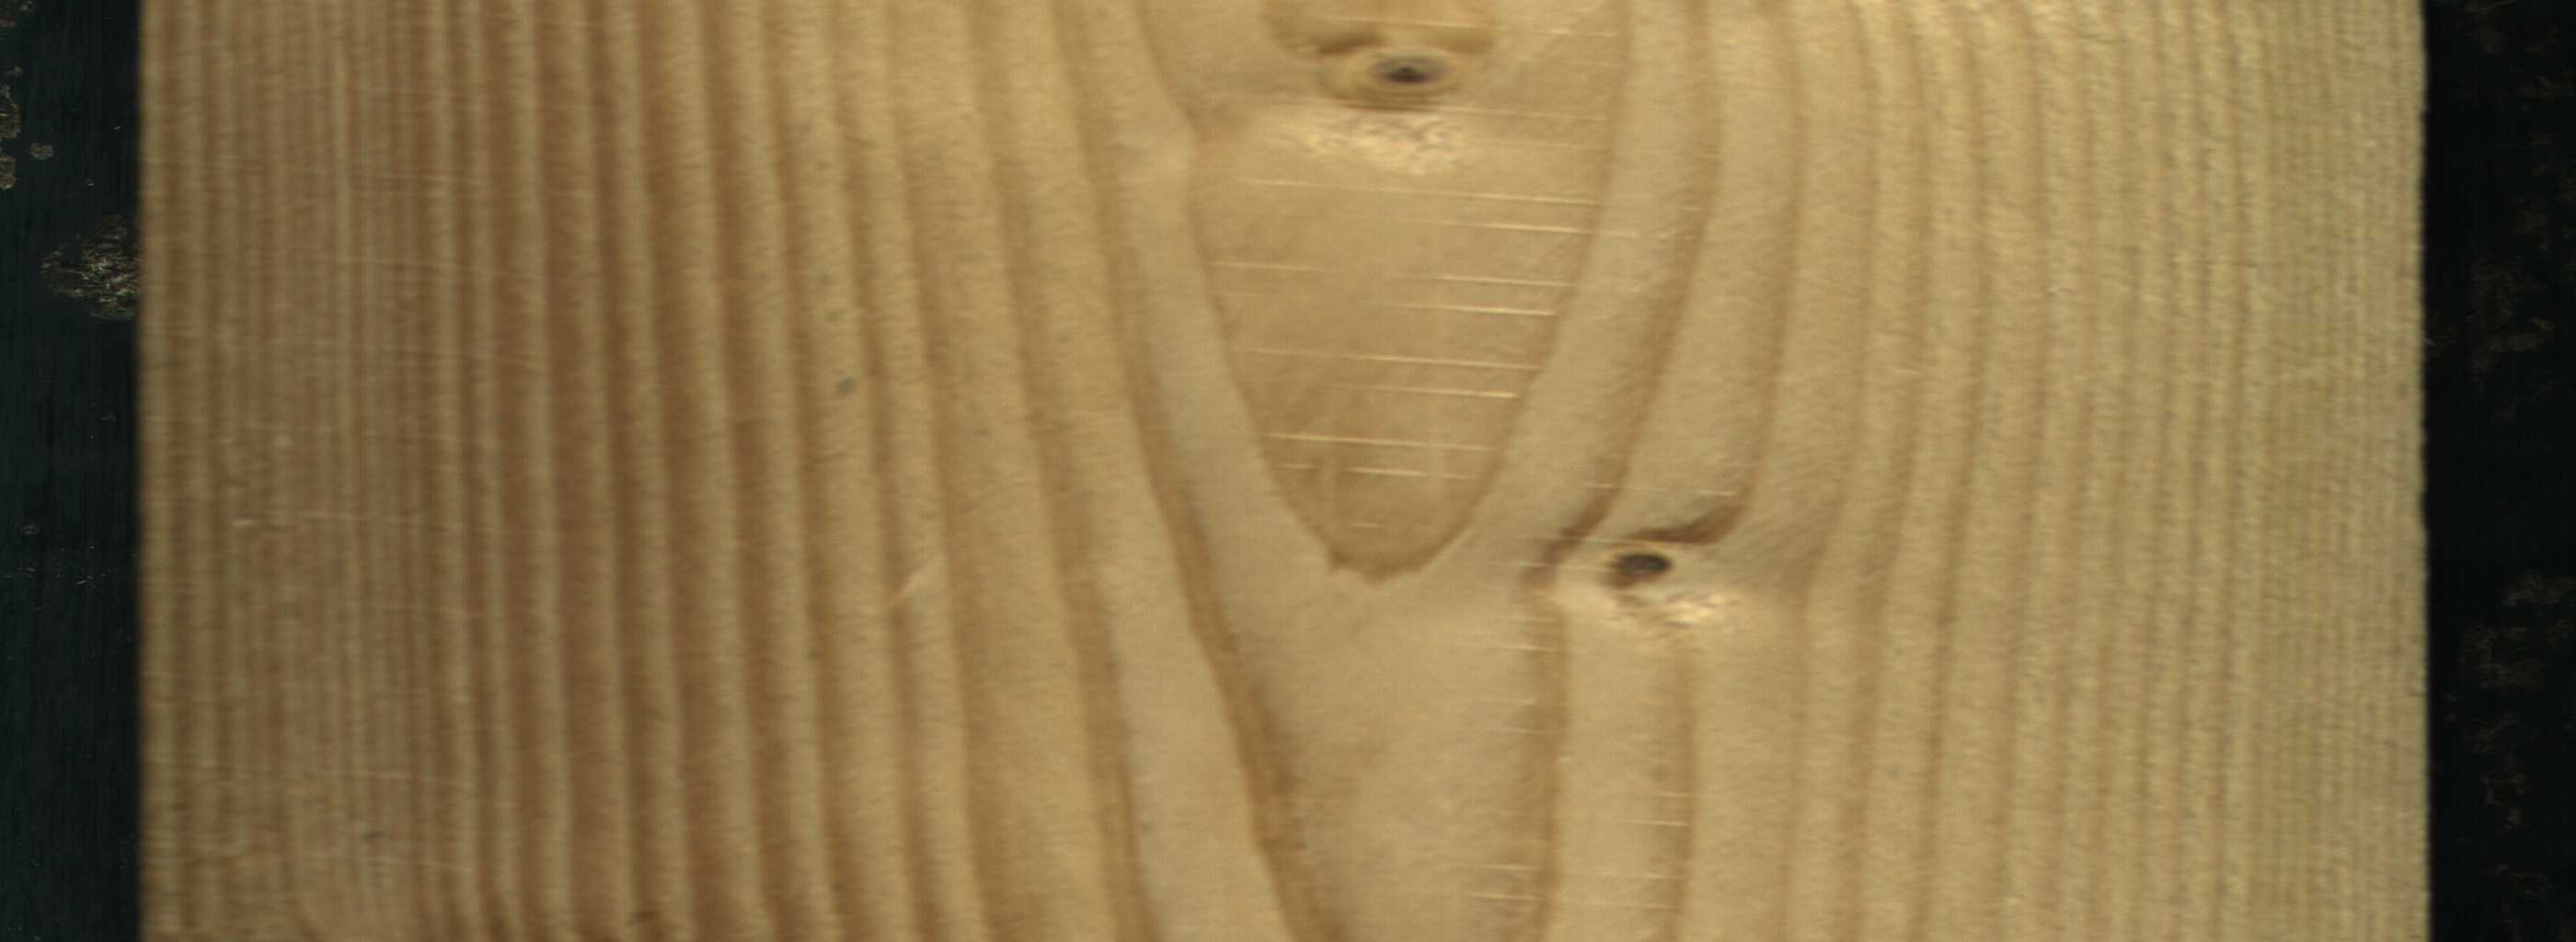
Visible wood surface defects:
Live_Knot
Live_Knot